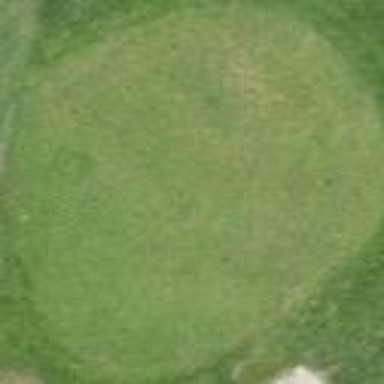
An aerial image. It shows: Golf tee.